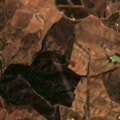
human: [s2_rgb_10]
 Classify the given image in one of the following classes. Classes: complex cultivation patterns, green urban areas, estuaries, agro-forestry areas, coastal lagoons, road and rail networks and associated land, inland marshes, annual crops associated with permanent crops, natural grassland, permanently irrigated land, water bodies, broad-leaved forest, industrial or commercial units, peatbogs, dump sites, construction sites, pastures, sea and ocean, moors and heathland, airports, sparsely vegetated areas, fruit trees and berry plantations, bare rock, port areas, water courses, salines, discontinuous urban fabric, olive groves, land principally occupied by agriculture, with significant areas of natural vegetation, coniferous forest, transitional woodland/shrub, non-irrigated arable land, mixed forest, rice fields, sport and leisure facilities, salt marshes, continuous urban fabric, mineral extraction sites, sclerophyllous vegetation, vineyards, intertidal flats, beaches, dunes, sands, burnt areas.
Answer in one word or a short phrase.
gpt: non-irrigated arable land, broad-leaved forest, transitional woodland/shrub